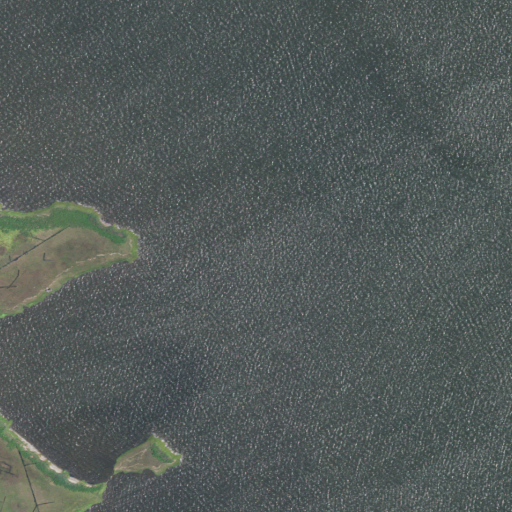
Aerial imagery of cape in Delaware named Conch Point containing open water and herbaceous wetlands